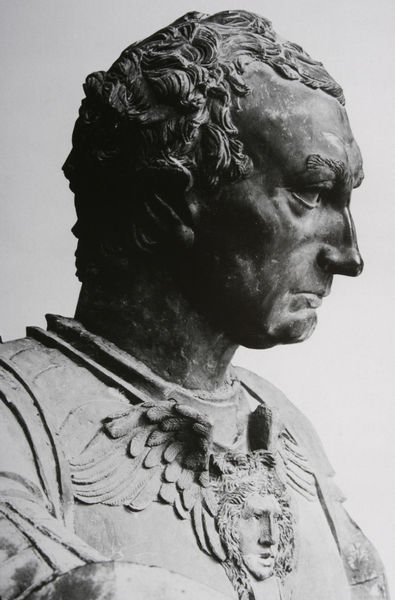
Titel: Reiterstandbild des Gattamelata (Detail)
Künstler: Donatello
Standort: Padua
Institution: Domplatz
Schlagwörter: adler, flügel, kampf, kopf, mann, schatten, weiß, ausschnitt, brust, grau, haar, hell, marmor, mund, nase, ohr, profil, schwarz, stirn, blick, hemd, augen, böse, federn, gesicht, haupt, rache, stein, bildnis, hals, portrait, porträt, auge, figur, haare, mantel, augenbrauen, brustbild, kinn, lippe, lippen, locken, ohren, renaissance, schulter, engel, skulptur, statue, seitlich, papier, ansicht, nacken, krieg, kaiser, detail, ernst, streng, brauen, büste, grimmig, mimik, metall, bronze, plastik, foto, fotografie, eisen, panzer, antike, maske, schwarz-weiß, lockig, seite, uniform, soldat, helm, orden, herrscher, göttin, ritter, rüstung, rom, photo, römer, wappen, brustpanzer, harnisch, doppelkinn, antik, gedicht, entschlossen, medusa, meduse, medusenhaupt, feldherr, nahansicht, wichtig, geflügelt, guss, sorgen, römisch, profilansicht, caesar, koller, gorgonenhaupt, herrscherbild, aegis, heroe, bronzebildnis, geflügelte maske, gorgoneia, grämig, kiser, laiser, makrant, portraitstatue, porträtbüste, staatswappen, zenturio, schwarzweiß0, lange nase, lockige haare